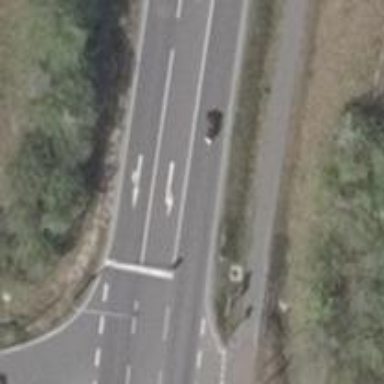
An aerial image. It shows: Primary road with asphalt surface.